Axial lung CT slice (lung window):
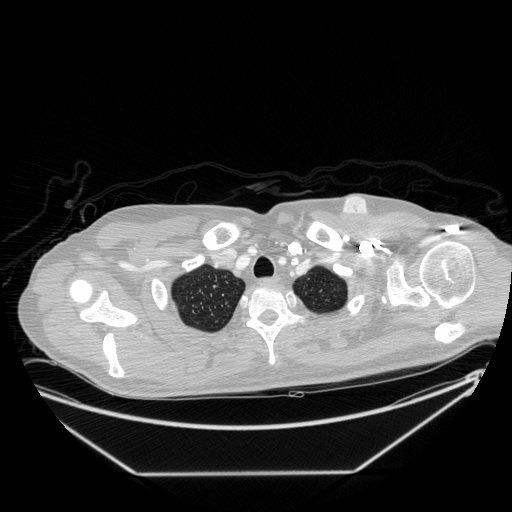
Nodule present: no